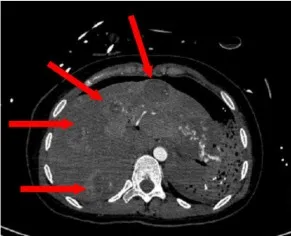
(B) Abdominal tomography imaging - multiple vascular lesions in the lobes of the liver.
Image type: radiology (ct)